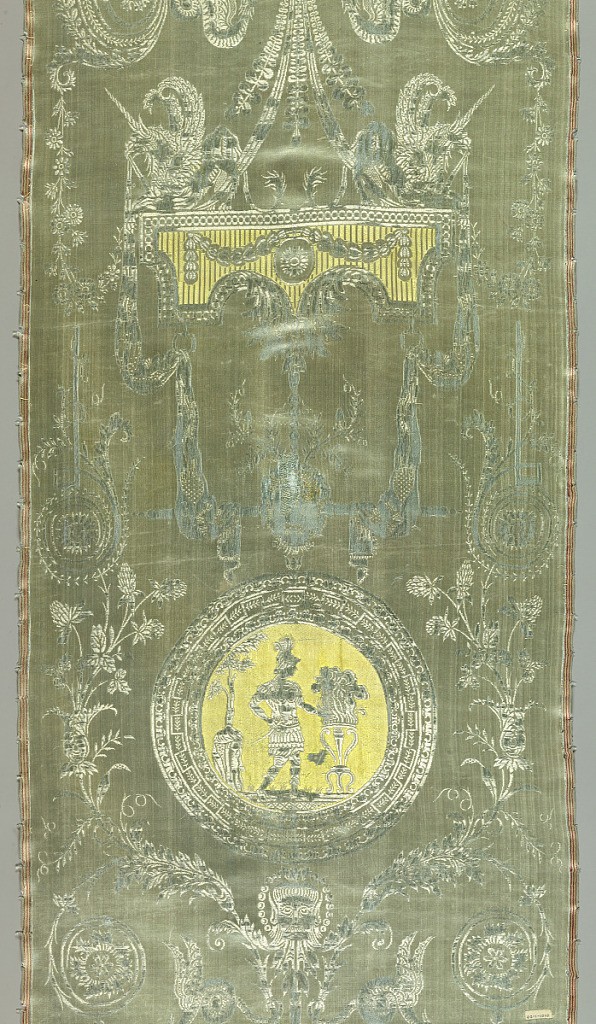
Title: Textile
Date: ca. 1800
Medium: silk Technique: 7&1 satin with supplementary warp and supplementary weft
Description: Neo-classical design with long repeat. Blue, white and yellow. Both selvages present. Condition poor.